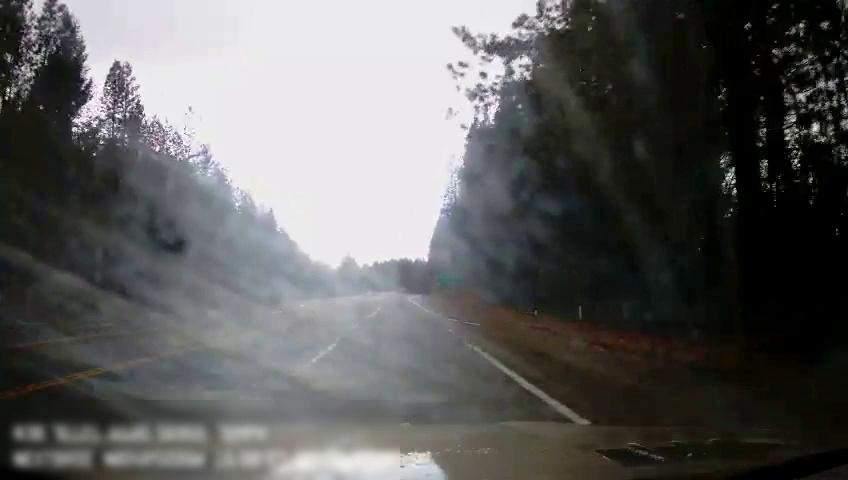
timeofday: Day
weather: Cloudy
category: Drivable Space
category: Lanes | Current Lane
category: Lanes | Current Lane
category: Lanes | Alternate Lane